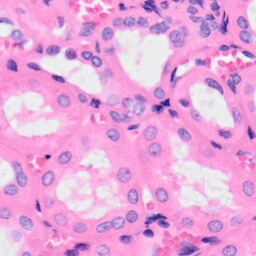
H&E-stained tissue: Kidney